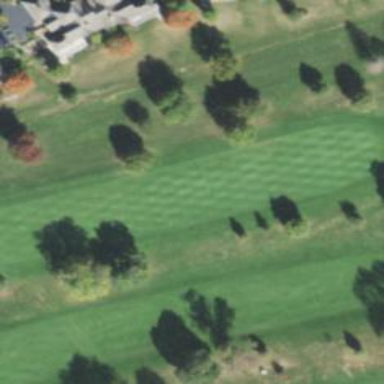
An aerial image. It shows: View of golf hole.